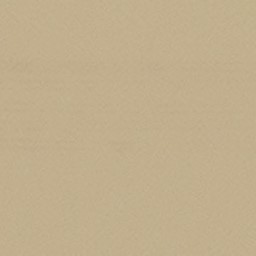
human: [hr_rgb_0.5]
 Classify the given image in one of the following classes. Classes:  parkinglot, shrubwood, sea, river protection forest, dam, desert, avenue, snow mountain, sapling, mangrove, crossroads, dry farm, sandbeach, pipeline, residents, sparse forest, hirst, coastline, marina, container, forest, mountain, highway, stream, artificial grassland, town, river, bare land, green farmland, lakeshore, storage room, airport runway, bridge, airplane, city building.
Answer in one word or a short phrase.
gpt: desert